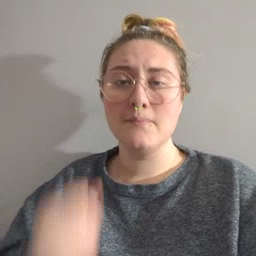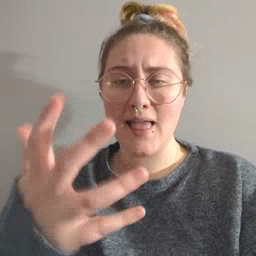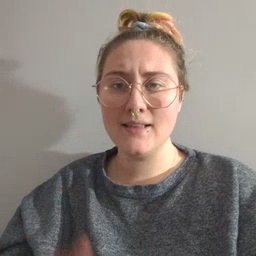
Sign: many